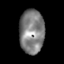
Tissue: skin
Cell type: Epithelial cells
Senescence score: 0.2163
Nuclear area (px): 1065
Mean DAPI intensity: 127.746